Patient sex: M
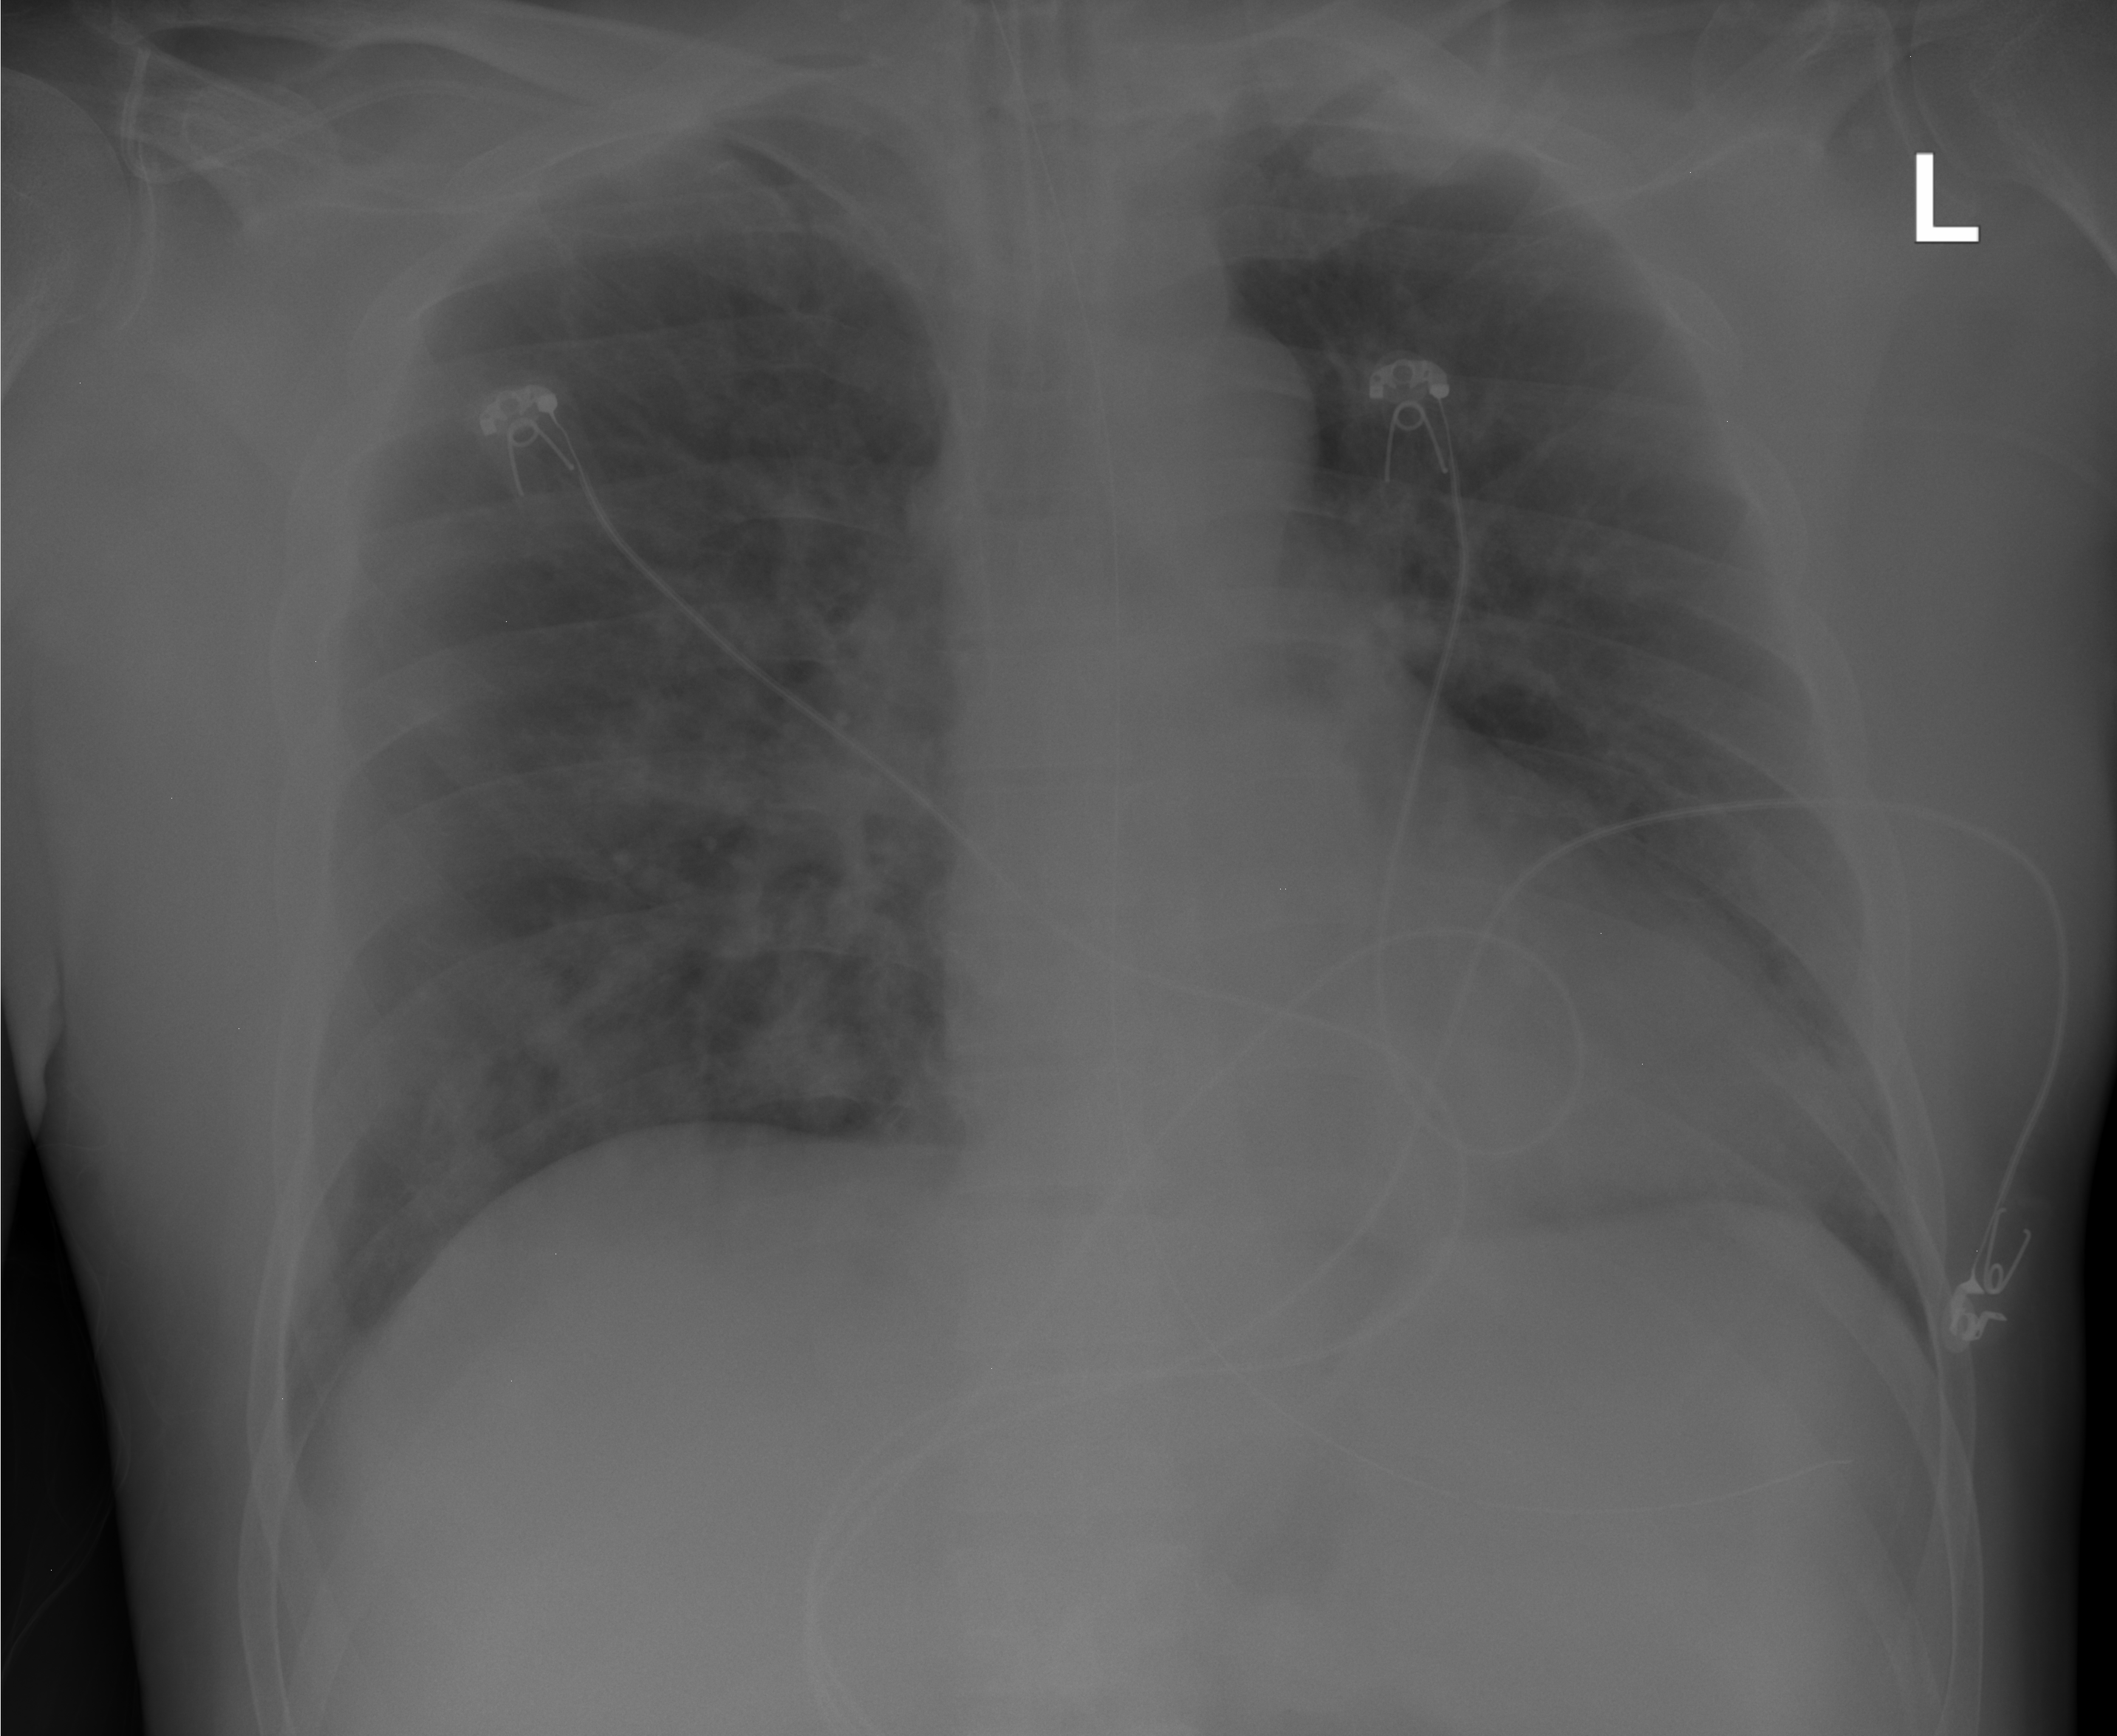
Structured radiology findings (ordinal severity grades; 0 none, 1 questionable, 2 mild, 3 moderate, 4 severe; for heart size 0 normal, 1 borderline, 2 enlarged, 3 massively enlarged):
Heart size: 2
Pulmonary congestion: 2
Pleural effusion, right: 0
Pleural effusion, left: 1
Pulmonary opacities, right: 2
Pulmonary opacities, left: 0
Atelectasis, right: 0
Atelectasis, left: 0